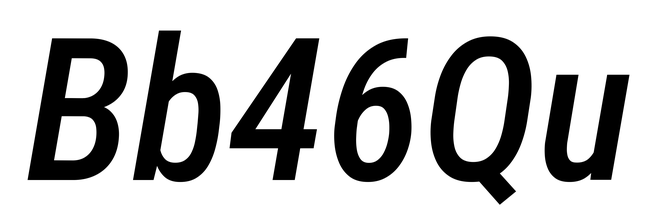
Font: Roboto-Italic_Condensed_Medium_Italic